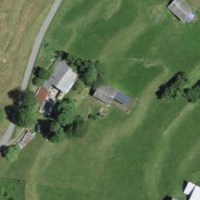
EUNIS habitat code: 45
Species observed at this site:
Cornus sanguinea